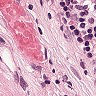
Metastatic tissue present: no